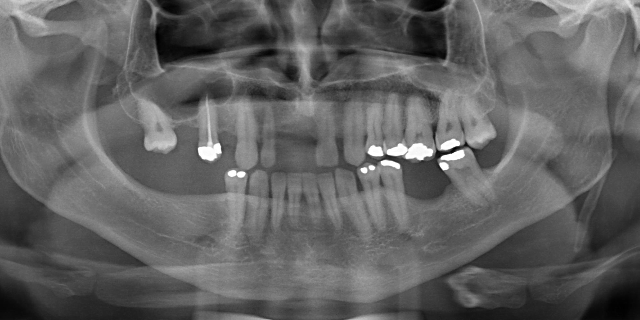
adult